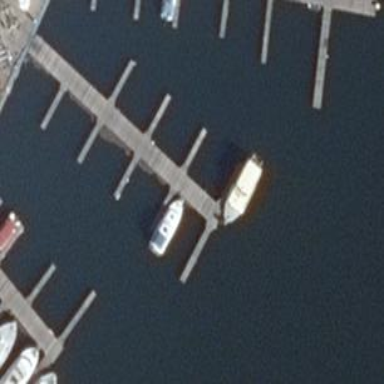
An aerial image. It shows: Man-made pier.